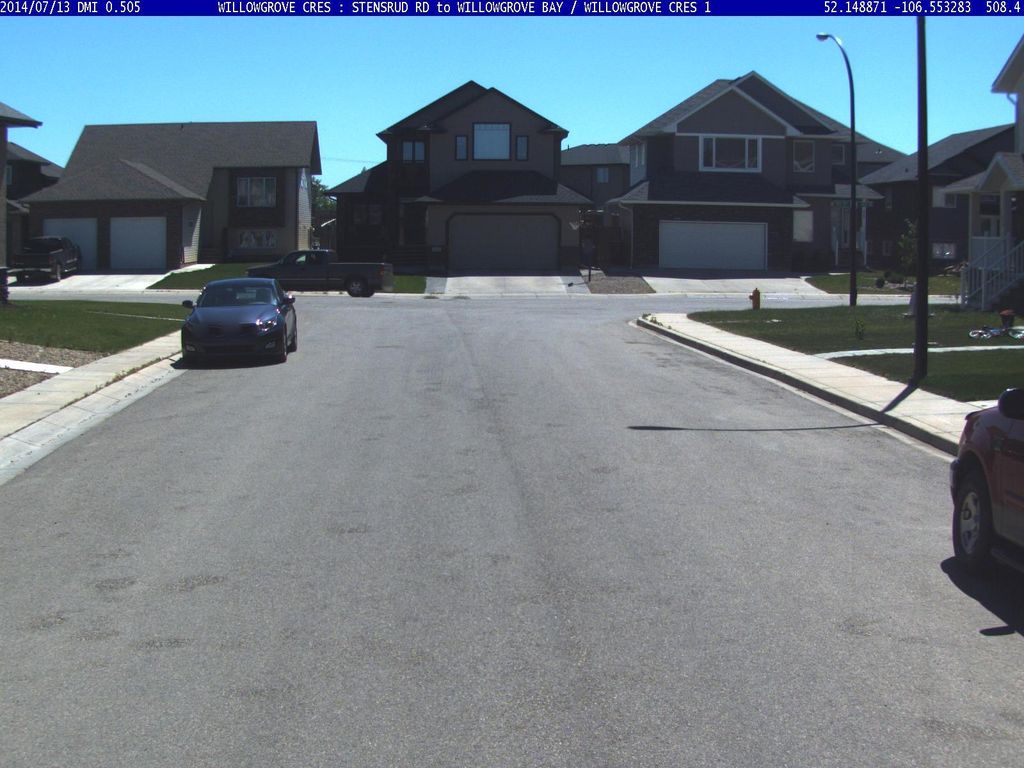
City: saskatoon